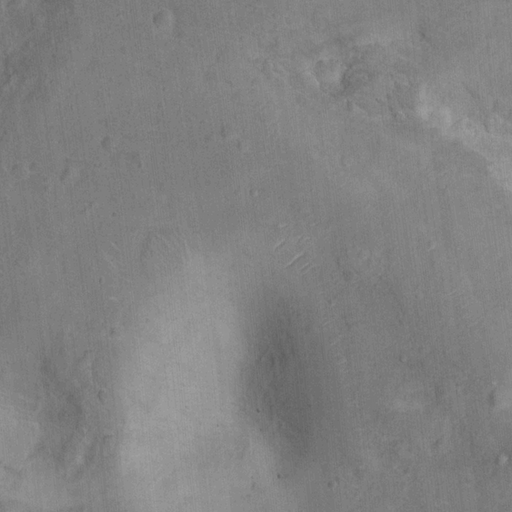
Classes present: Background